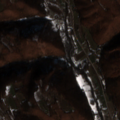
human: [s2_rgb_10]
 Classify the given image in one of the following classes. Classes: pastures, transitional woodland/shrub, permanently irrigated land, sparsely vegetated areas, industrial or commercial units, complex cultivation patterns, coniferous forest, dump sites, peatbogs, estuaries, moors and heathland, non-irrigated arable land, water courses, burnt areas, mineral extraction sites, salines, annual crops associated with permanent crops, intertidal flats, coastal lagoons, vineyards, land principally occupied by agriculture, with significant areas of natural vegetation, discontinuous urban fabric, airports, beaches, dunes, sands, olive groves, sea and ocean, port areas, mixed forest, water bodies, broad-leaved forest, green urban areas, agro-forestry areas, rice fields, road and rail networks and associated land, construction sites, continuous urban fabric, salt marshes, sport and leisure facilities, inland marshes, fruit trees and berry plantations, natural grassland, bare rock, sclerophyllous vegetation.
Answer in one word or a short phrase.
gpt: complex cultivation patterns, land principally occupied by agriculture, with significant areas of natural vegetation, broad-leaved forest